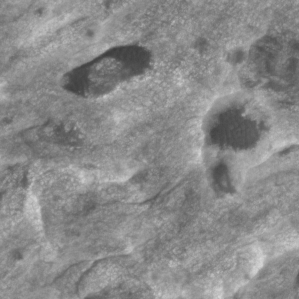
Label: non_frost